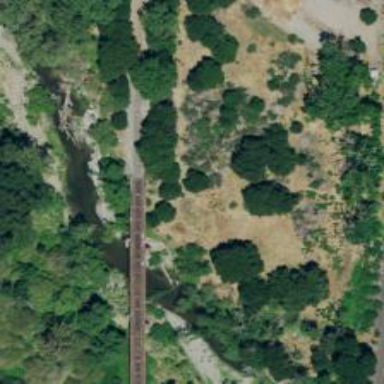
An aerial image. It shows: Preserved railway bridge with rails.